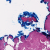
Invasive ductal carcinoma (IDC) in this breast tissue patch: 0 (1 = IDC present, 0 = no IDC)